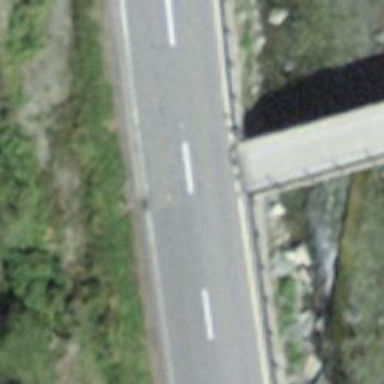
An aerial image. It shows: Unclassified road with bridge.